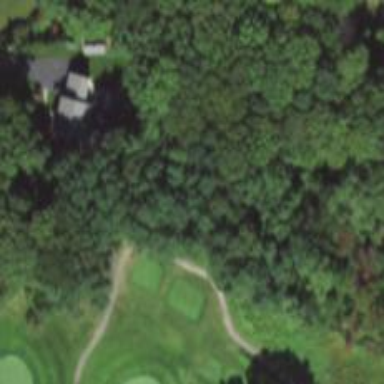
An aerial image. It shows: Service road designated as golf cart path.